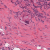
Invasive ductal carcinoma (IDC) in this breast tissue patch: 0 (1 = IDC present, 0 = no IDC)